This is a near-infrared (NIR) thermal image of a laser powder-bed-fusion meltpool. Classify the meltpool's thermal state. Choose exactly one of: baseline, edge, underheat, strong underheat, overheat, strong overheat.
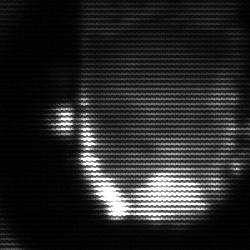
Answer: baseline